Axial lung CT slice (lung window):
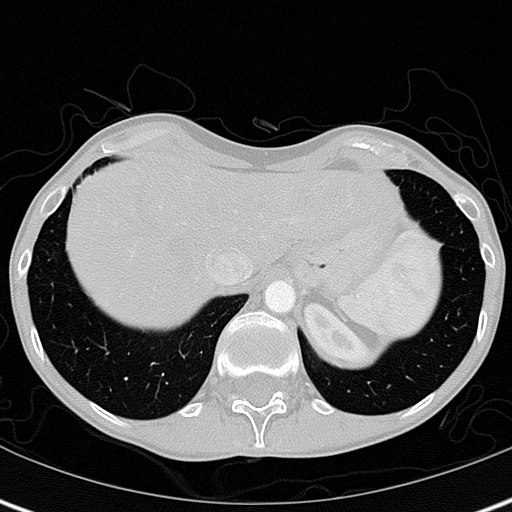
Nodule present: no